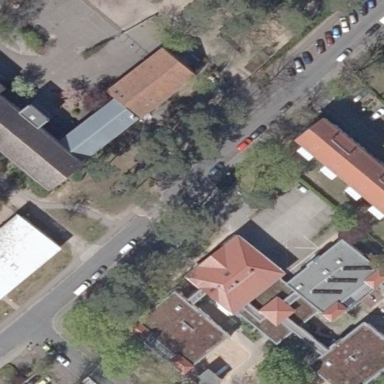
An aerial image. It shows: Kindergarten building.